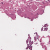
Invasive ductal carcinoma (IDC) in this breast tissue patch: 0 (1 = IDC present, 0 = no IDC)